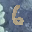
Label: 6